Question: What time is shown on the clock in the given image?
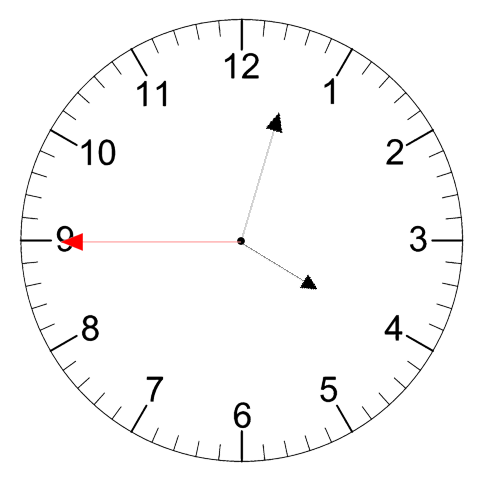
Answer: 04:02:45